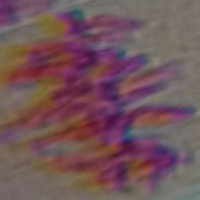
Label: metaphase